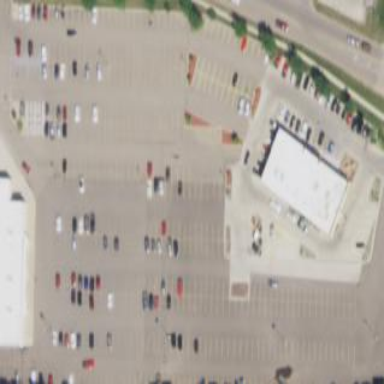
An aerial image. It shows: Parking area.